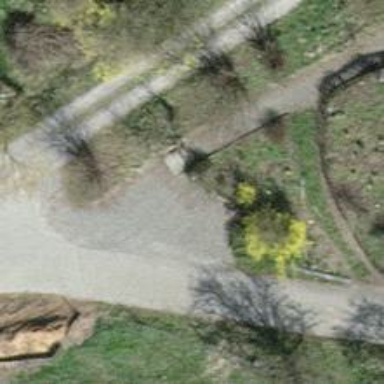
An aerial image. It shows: Path.